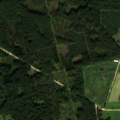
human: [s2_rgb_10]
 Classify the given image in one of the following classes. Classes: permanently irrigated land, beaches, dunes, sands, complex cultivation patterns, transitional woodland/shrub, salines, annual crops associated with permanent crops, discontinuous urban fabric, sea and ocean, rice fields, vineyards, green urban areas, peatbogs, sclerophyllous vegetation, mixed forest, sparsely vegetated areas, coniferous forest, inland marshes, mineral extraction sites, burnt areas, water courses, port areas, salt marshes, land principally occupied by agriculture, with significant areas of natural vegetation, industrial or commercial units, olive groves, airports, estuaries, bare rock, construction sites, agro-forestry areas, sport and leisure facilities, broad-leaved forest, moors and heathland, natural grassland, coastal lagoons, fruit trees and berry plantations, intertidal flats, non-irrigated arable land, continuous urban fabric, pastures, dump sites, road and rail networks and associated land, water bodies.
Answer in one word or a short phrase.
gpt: non-irrigated arable land, coniferous forest, mixed forest, transitional woodland/shrub